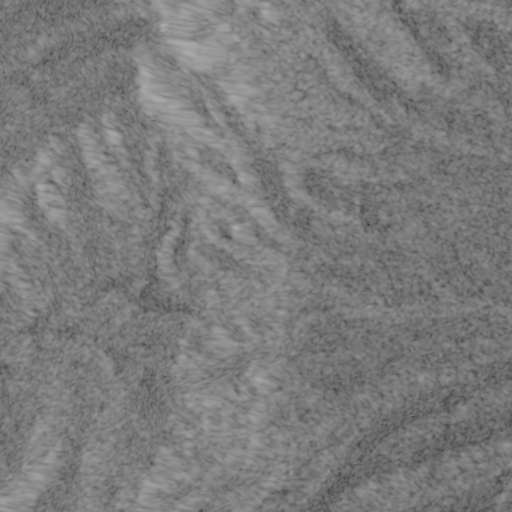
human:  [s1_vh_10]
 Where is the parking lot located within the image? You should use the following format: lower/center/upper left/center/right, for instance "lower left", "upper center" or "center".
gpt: The parking lot is located in the center left of the image.
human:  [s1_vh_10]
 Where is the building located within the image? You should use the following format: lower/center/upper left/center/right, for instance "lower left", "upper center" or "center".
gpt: The building is located in the center of the image.
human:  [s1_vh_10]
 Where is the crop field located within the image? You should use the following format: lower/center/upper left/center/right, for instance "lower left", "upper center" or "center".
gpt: There is no crop field in the image.

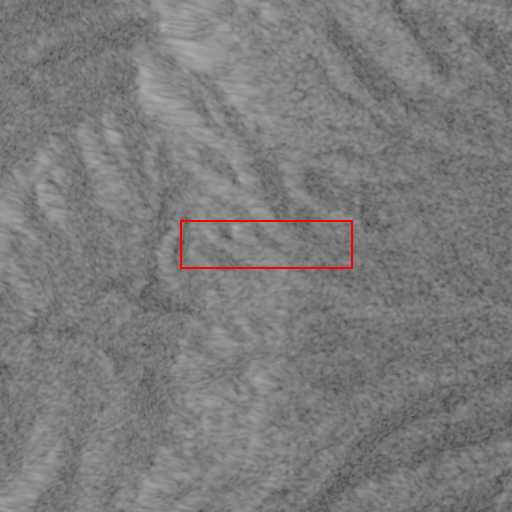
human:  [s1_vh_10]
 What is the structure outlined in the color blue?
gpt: There is no blue outline.
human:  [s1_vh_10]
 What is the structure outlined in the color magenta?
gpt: There is no structure outlined in magenta.